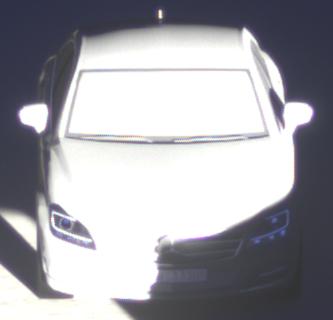
Make: Mercedes-Benz
Model: CLS Coupé 350
Detailed model: CLS-Class (218) Coupé
Model produced from: 2011/01
Model produced until: 2014/07
Doors: 4
Color: gray
Road condition: dry road
Daytime: sunrise or sunset
Contrast: high contrast